Question: I can't get Next.js' Fast Refresh feature to work with a <URL>. I can run 'npm run dev' and see the app running on localhost on my machine, so the container works fine - only the Fast Refresh has no effect at all.
---
I already tried to use a custom webpack middleware in the 'next.config.js' like so (see <URL>:
'''
module.exports = {
webpackDevMiddleware: (config) => {
// Solve compiling problem via vagrant
config.watchOptions = {
poll: 1000, // Check for changes every second
aggregateTimeout: 300, // delay before rebuilding
};
return config;
},
};
'''
...which will trigger a recompile on code changes, but the browser does not update.
Also, the requests to "HMR" are failing:

---
How to reproduce:
1. Install the Remote Containers extension
2. Open any new folder
3. Open the command palette and type/select "Remote-Containers: Rebuild and Reopen in Container"
4. Type/select "Node.js"
5. Type/select version "16" and wait for the container to start
6. Go to the .devcontainer folder and open the devcontainer.json
7. Edit the config by adding "forwardPorts": [3002], to make the app available on your host and rebuild the container (via VS Code's command palette)
8. From the terminal, install Next.js, e.g.: npx create-next-app --use-npm --example with-typescript-eslint-jest my-app
9. Move all the files from my-app to your VS Code project root folder. This has to be done because create-next-app does not work installing in the project root folder via ., because there's already the .devcontainer folder.
10. Optional: Create a next.config.js and add the snippet for the Webpack dev middleware as seen above
11. Edit the package.json script to use a specific port: "dev": "next dev -p 3002", (or, if you use WSL 2: next dev -p 3002 -H ::)
12. From the terminal, start the app npm run dev
13. Open the browser on http://localhost:3002
14. The app is showing. Make changes in the code -> even a recompiled app will not show the changes in the browser. A reload of the page in the browser will show the changes though.
---
With Create React App, there's an <URL>, which makes their Fast Refresh work with Remote Containers.
---
Earlier I <URL>, but maybe someone already managed to make this work without huge changes in the configuration/setup?
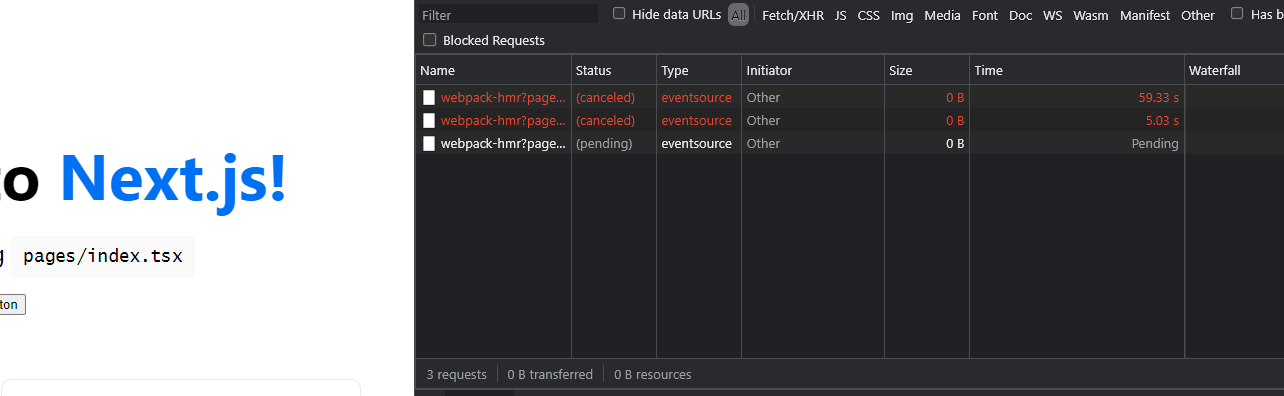
Answer: A lot has changed between me noticing this issue and the current version of Next.js ('v12.1.6').
#### I just tried it out again and it finally seems to work!
I'm going to change my Next.js projects to use devcontainers and maybe other stuff does not work, but at least for Fast Refresh, this topic is solved.
---
If you're following the steps above, the most basic setup should look like the following. It is based on the default "Node.js v16" devcontainer preconfiguration.
You don't even need to 'forwardPorts' anymore!
'''
// For format details, see https://aka.ms/devcontainer.json. For config options, see the README at:
// https://github.com/microsoft/vscode-dev-containers/tree/v0.234.0/containers/javascript-node
{
"name": "My project",
"build": {
"dockerfile": "Dockerfile",
// Update 'VARIANT' to pick a Node version: 18, 16, 14.
// Append -bullseye or -buster to pin to an OS version.
// Use -bullseye variants on local arm64/Apple Silicon.
"args": { "VARIANT": "16" }
},
"settings": {},
"extensions": [
"dbaeumer.vscode-eslint"
],
// Use 'forwardPorts' to make a list of ports inside the container available locally.
// "forwardPorts": [],
// Use 'postCreateCommand' to run commands after the container is created.
// "postCreateCommand": "yarn install",
// Comment out to connect as root instead. More info: https://aka.ms/vscode-remote/containers/non-root.
"remoteUser": "node"
}
'''